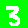
Digit: 3